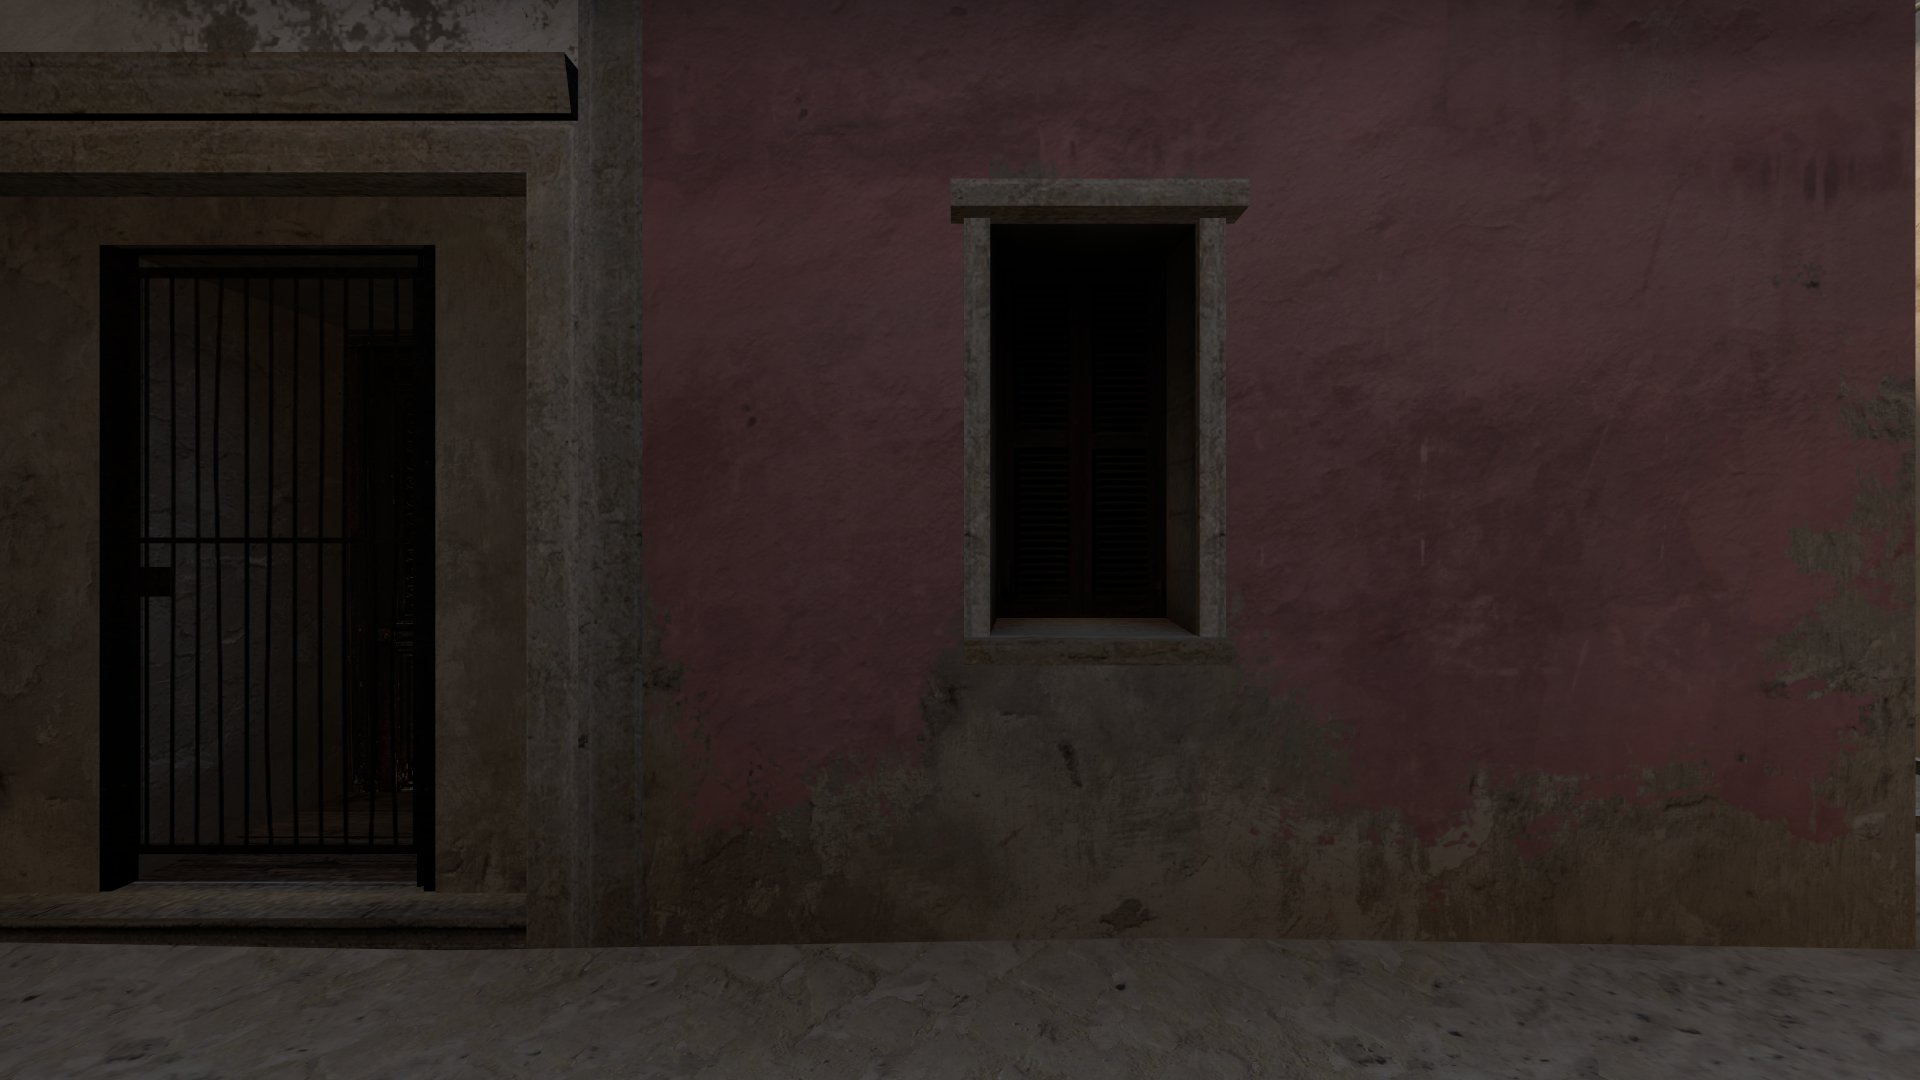
Map: de_mirage